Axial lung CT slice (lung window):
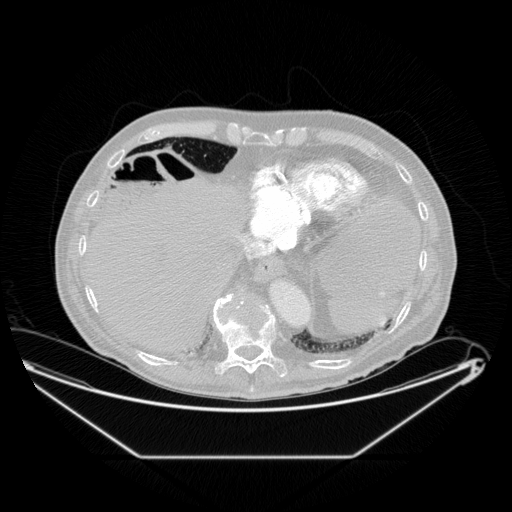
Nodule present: no